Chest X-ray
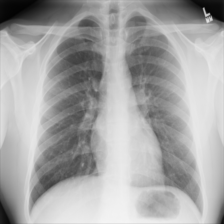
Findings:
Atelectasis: negative
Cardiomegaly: negative
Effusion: negative
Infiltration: negative
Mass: negative
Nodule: negative
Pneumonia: negative
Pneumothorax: negative
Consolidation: negative
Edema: negative
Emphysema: negative
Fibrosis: negative
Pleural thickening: negative
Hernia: negative